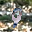
Label: 9